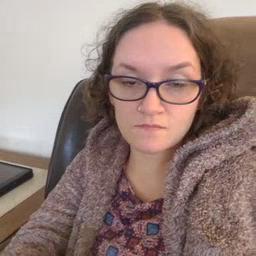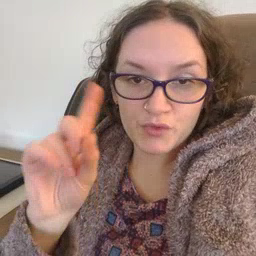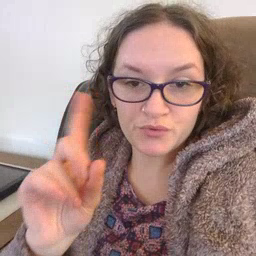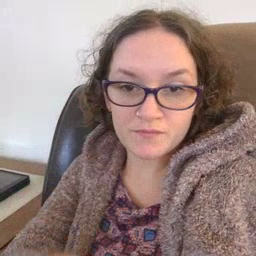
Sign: where